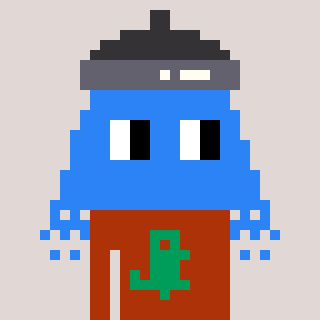
a pixel art character with square blue glasses, a shower-shaped head and a hotbrown-colored body on a warm background